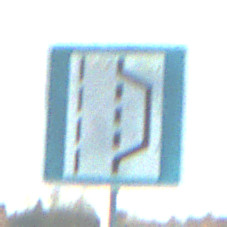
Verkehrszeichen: NothalteUndPannenbucht
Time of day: SunriseSunset
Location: Outdoor (RoadRail)
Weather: PartlyCloudy
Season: NotSpecified
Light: Natural